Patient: sex M, age 79
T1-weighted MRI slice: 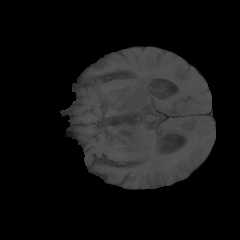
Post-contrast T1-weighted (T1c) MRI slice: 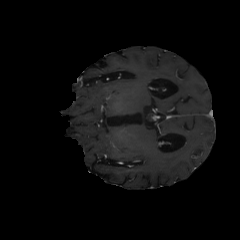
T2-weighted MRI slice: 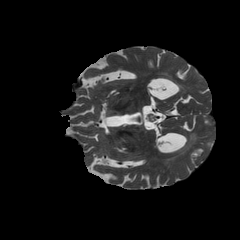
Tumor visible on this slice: no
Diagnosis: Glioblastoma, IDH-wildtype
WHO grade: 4